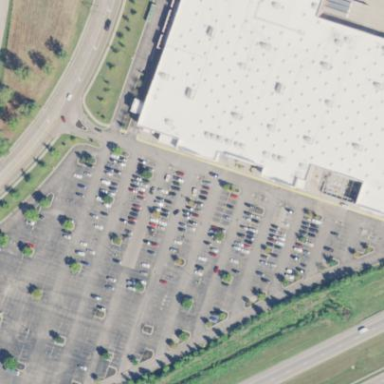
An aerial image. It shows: Retail area.